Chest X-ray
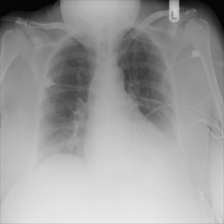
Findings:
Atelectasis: positive
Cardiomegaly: negative
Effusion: positive
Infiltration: negative
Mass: negative
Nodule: negative
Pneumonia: negative
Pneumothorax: negative
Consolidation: positive
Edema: positive
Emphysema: negative
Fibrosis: negative
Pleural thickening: negative
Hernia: negative